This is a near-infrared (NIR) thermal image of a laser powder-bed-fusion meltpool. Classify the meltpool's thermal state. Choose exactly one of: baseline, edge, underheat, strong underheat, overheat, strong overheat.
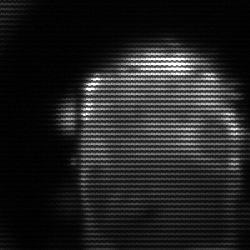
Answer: baseline